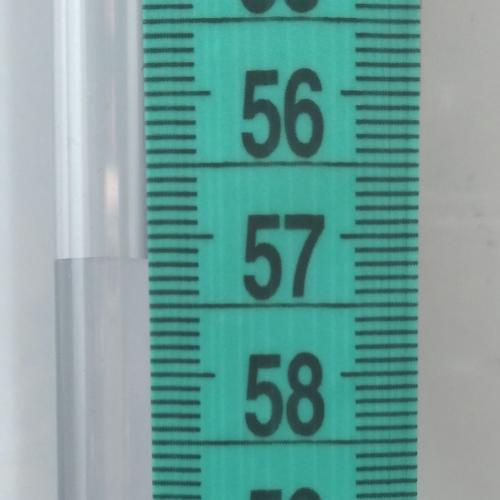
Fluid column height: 57.2 cm